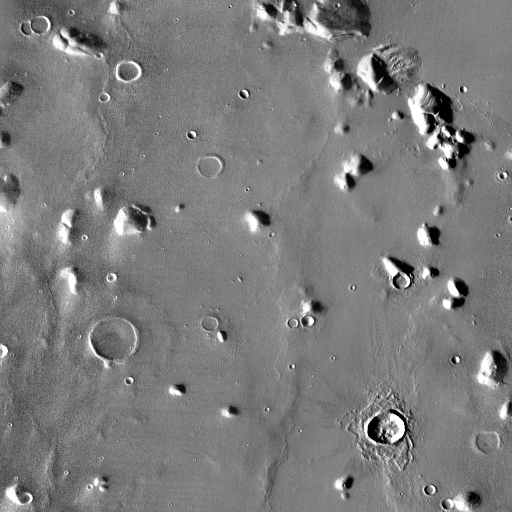
Crater classes present: Background, Other, Layered, Buried